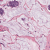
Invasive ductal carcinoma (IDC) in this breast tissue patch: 1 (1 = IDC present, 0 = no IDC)